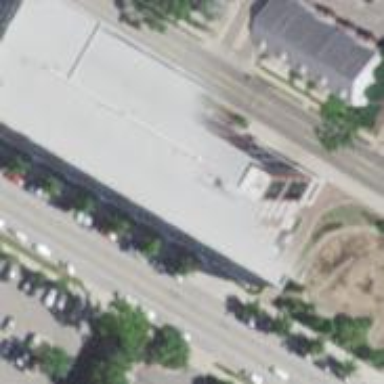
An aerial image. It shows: Sidewalk.